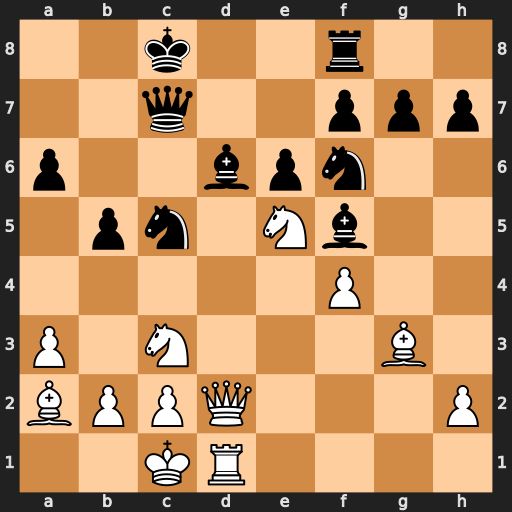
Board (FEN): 2k2r2/2q2ppp/p2bpn2/1pn1Nb2/5P2/P1N3B1/BPPQ3P/2KR4
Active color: w
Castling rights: -
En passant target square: -
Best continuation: Qxd6 Qxd6 Rxd6